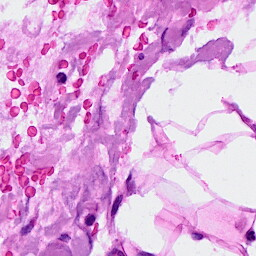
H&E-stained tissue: Breast